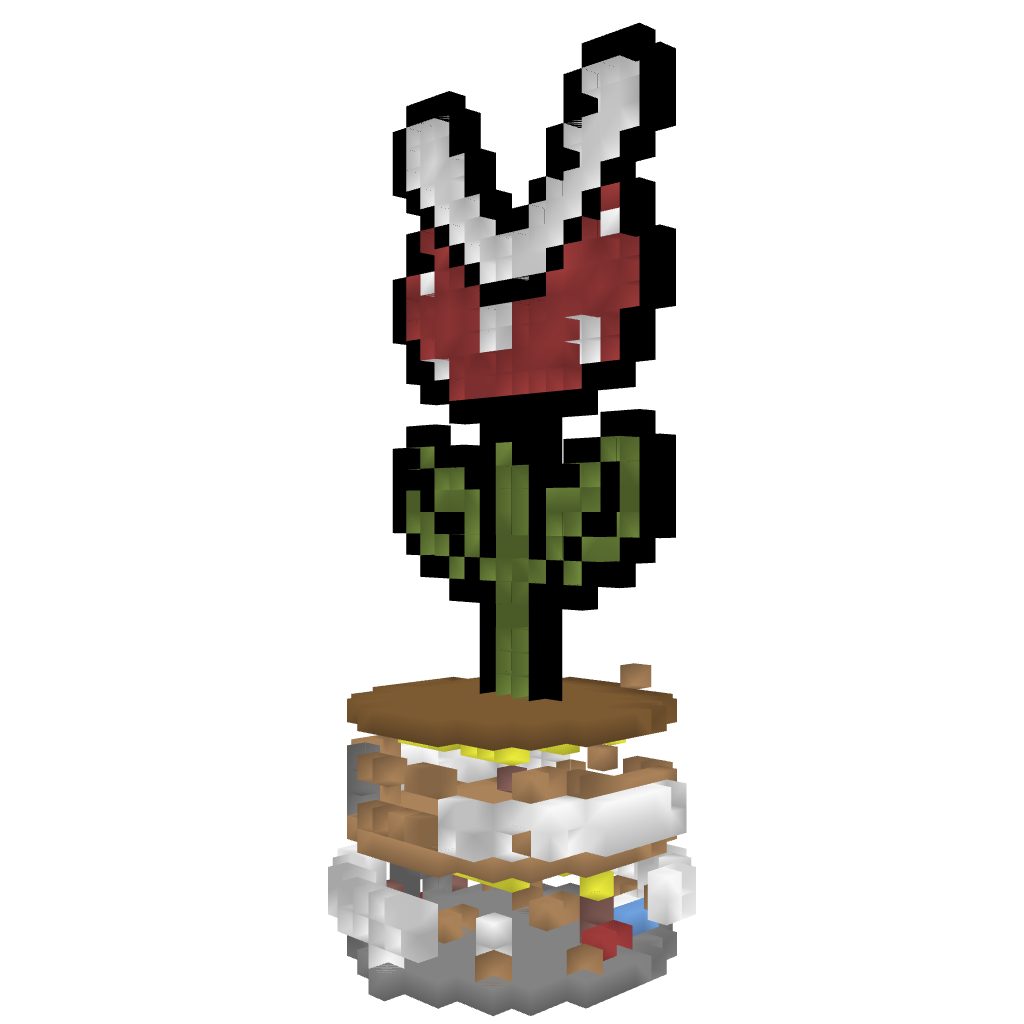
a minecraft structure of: Mario Flower Home high quality